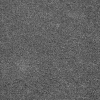
Atmospheric dust classification: dusty